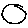
Label: circle